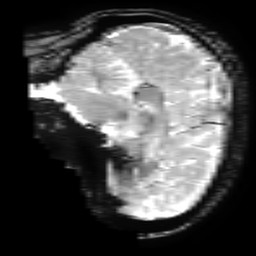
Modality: T2starw
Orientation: sagittal
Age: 36
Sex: female
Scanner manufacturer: ge
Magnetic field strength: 3 T
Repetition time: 0.65 s
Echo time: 0.02 s